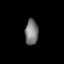
Tissue: prostate
Cell type: B cells
Senescence score: 0.7668
Nuclear area (px): 330
Mean DAPI intensity: 122.77